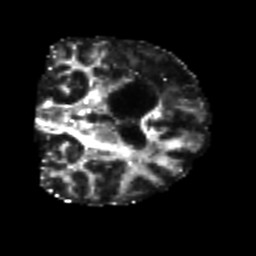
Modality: FA
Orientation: coronal
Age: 66
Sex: male
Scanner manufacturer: siemens
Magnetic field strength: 3 T
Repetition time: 7.3 s
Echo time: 0.087 s